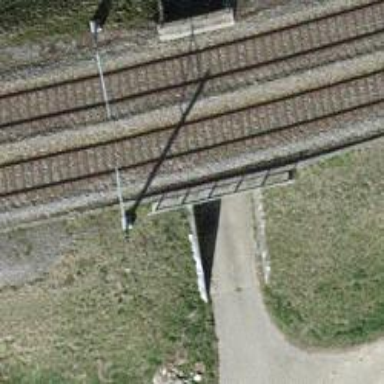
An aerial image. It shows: Track tunnel with grade1 tracktype.